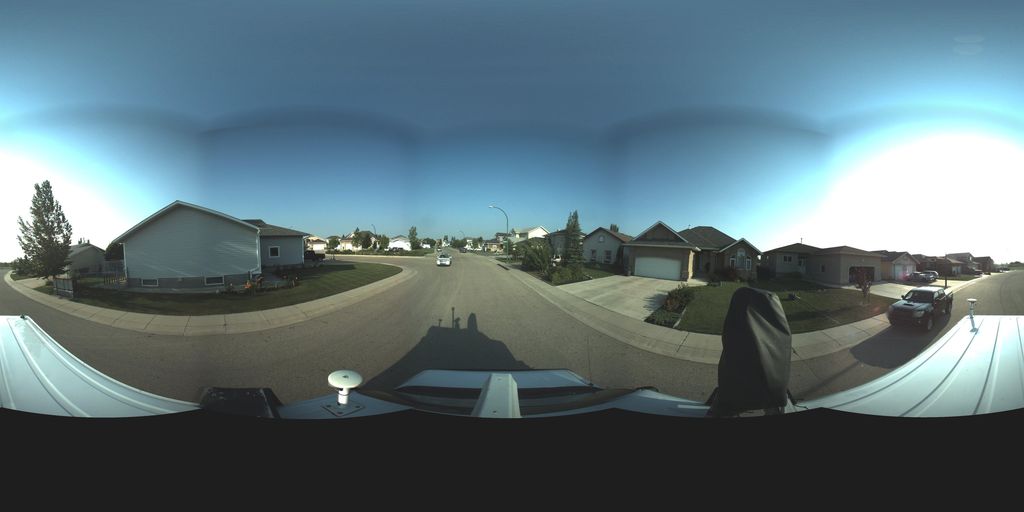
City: saskatoon